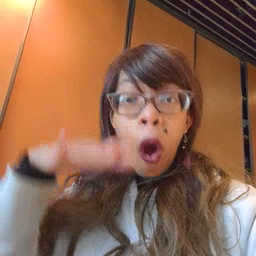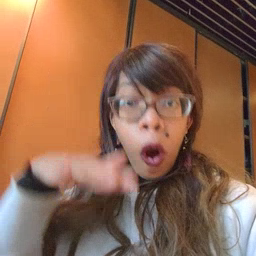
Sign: on